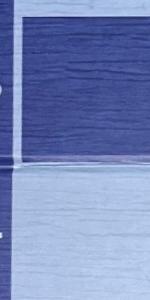
Label: Empty